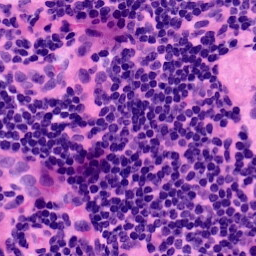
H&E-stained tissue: LymphNode